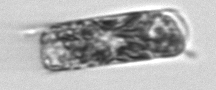
Label: Hemiaulus